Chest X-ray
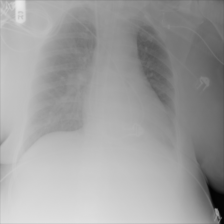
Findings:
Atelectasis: negative
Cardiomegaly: negative
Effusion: negative
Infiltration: positive
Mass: negative
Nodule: negative
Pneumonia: negative
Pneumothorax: negative
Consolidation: negative
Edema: negative
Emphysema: negative
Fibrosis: negative
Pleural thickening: negative
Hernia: negative